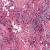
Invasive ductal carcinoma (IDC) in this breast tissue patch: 1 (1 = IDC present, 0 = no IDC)